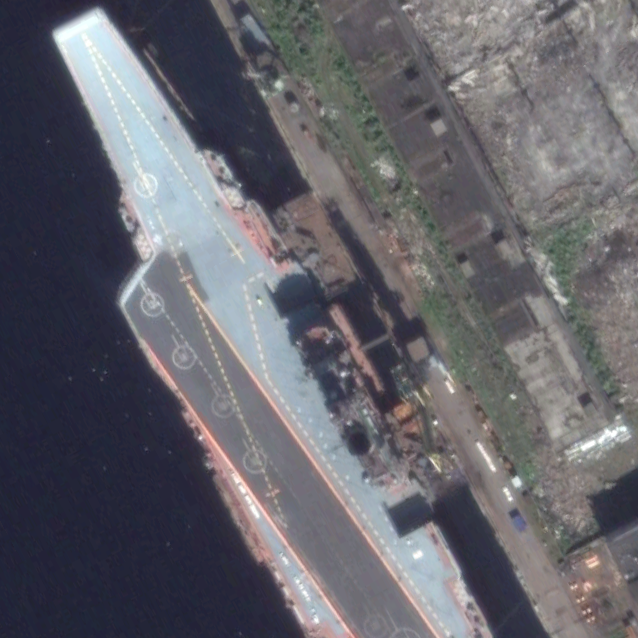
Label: Kuznetsov-class_aircraft_carrier